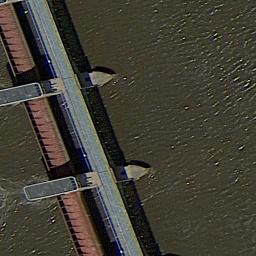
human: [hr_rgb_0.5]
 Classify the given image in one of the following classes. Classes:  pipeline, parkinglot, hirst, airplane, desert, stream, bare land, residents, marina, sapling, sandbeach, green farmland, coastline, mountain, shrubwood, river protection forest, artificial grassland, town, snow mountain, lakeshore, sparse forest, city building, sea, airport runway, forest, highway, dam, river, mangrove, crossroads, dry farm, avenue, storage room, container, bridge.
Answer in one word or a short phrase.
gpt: dam